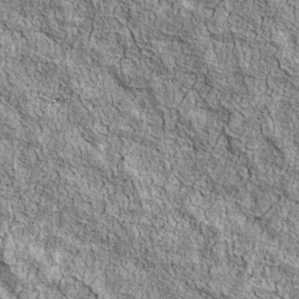
Label: non_frost